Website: walmart
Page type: receipt
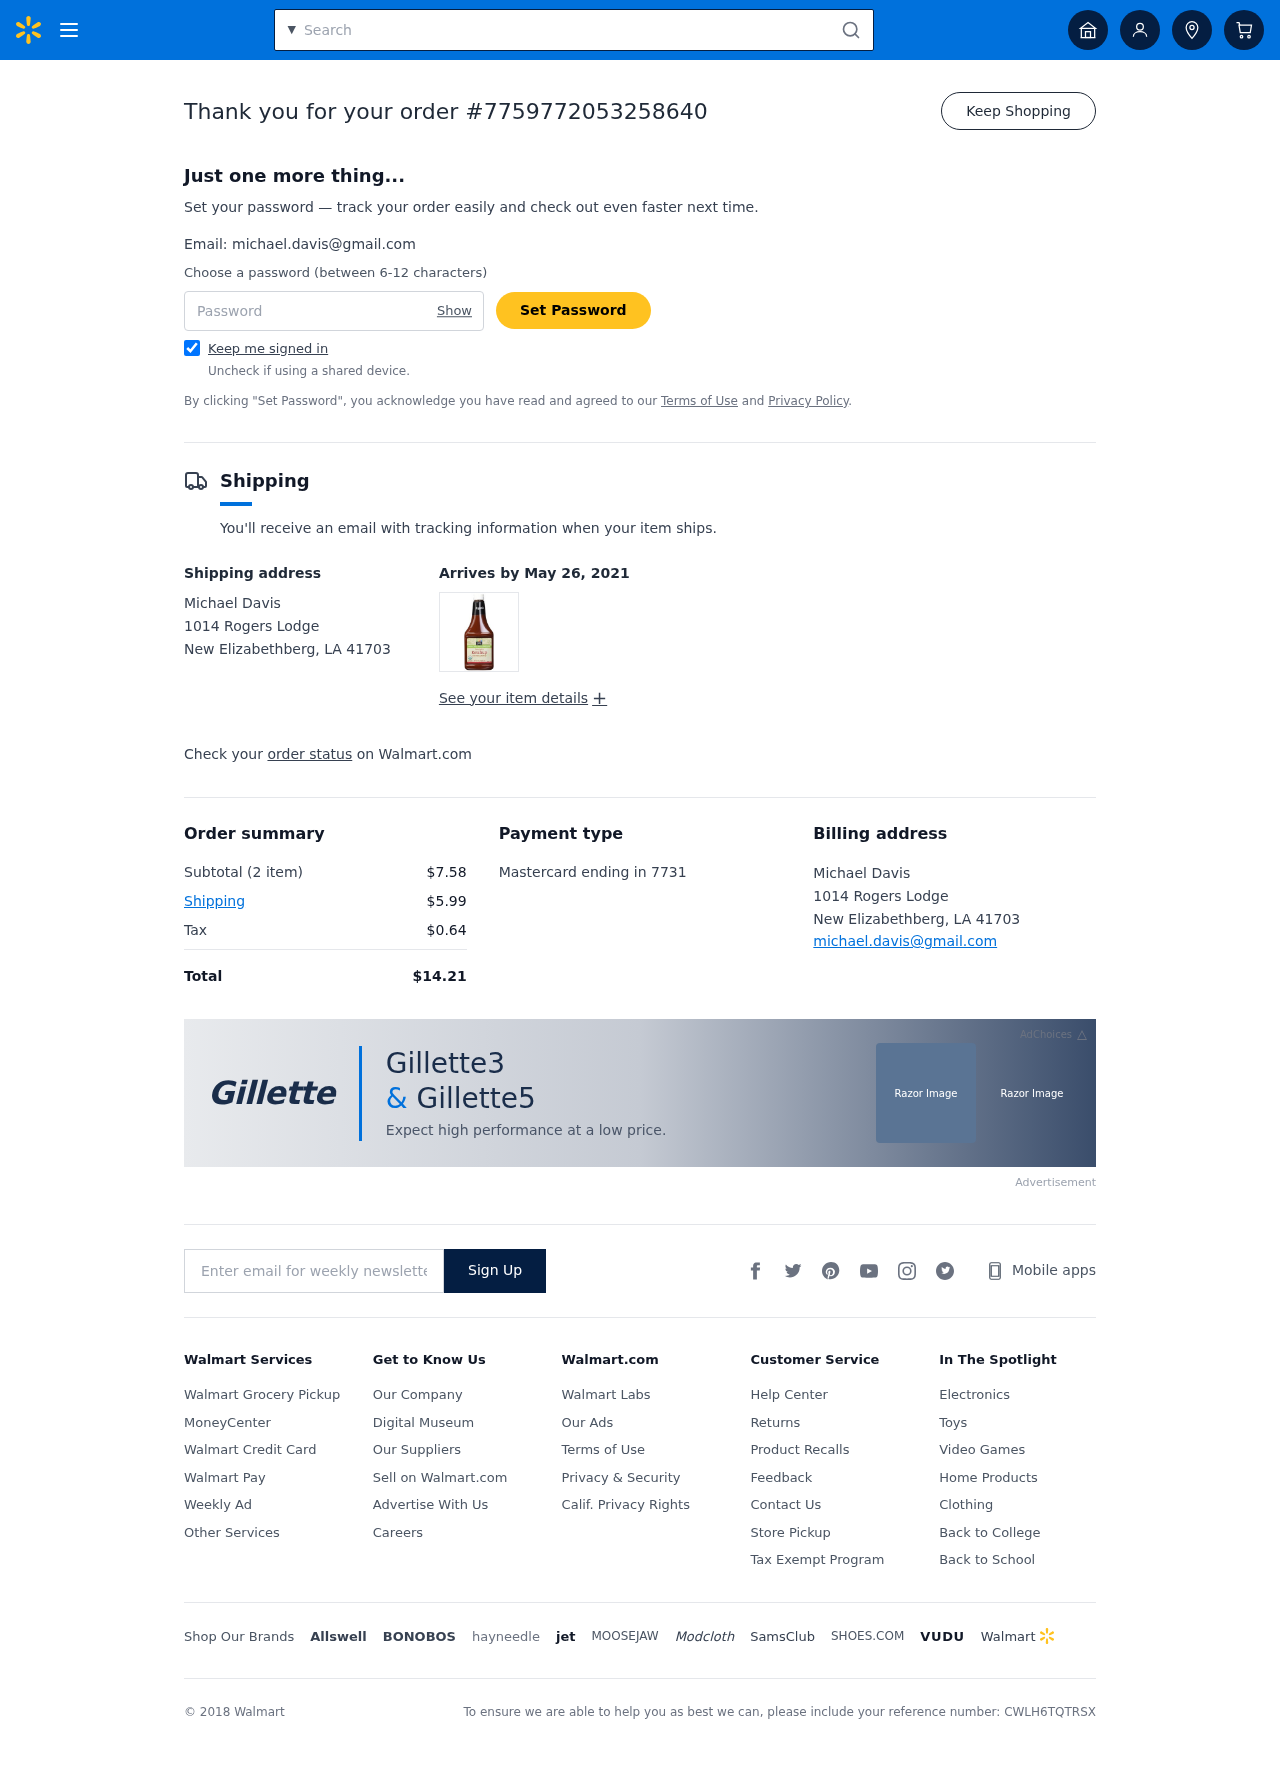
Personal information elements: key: PII_CARD_LAST4
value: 7731
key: PII_CARD_TYPE
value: Mastercard
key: PII_CITY_STATE_ZIP
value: New Elizabethberg, LA 41703
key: PII_EMAIL
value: michael.davis@gmail.com
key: PII_FULLNAME
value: Michael Davis
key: PII_STREET
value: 1014 Rogers Lodge
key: PII_FULLNAME2
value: Michael Davis
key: PII_STREET2
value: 1014 Rogers Lodge
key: PII_CITY_STATE_ZIP2
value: New Elizabethberg, LA 41703
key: PII_EMAIL2
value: michael.davis@gmail.com
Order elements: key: ORDER_ID
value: #7759772053258640
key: ORDER_DELIVERY_DATE
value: May 26, 2021
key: ORDER_NUM_ITEMS
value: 2 item
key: ORDER_SUBTOTAL
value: $7.58
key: ORDER_SHIPPING_COST
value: $5.99
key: ORDER_TAX
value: $0.64
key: ORDER_TOTAL
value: $14.21
Search elements: key: HEADER_SEARCH
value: Search